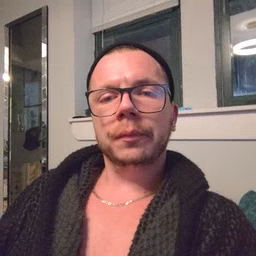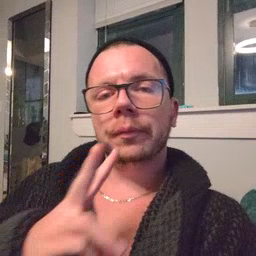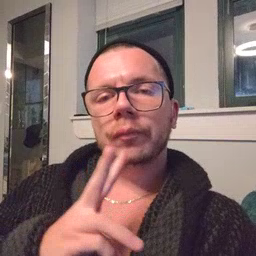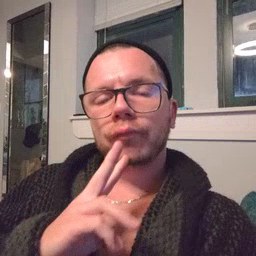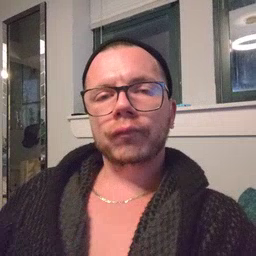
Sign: water